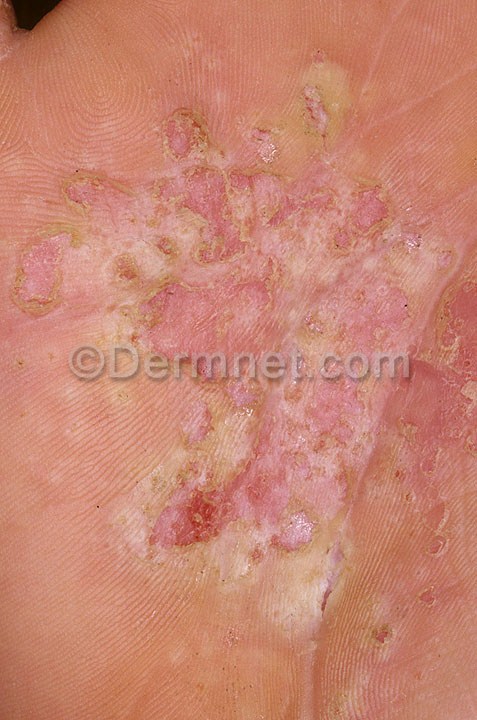
Disease: Eczema Photos